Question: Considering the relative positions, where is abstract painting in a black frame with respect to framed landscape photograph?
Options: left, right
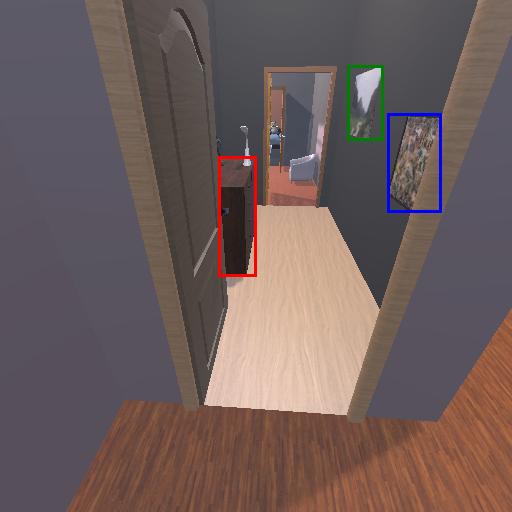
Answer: left